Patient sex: M
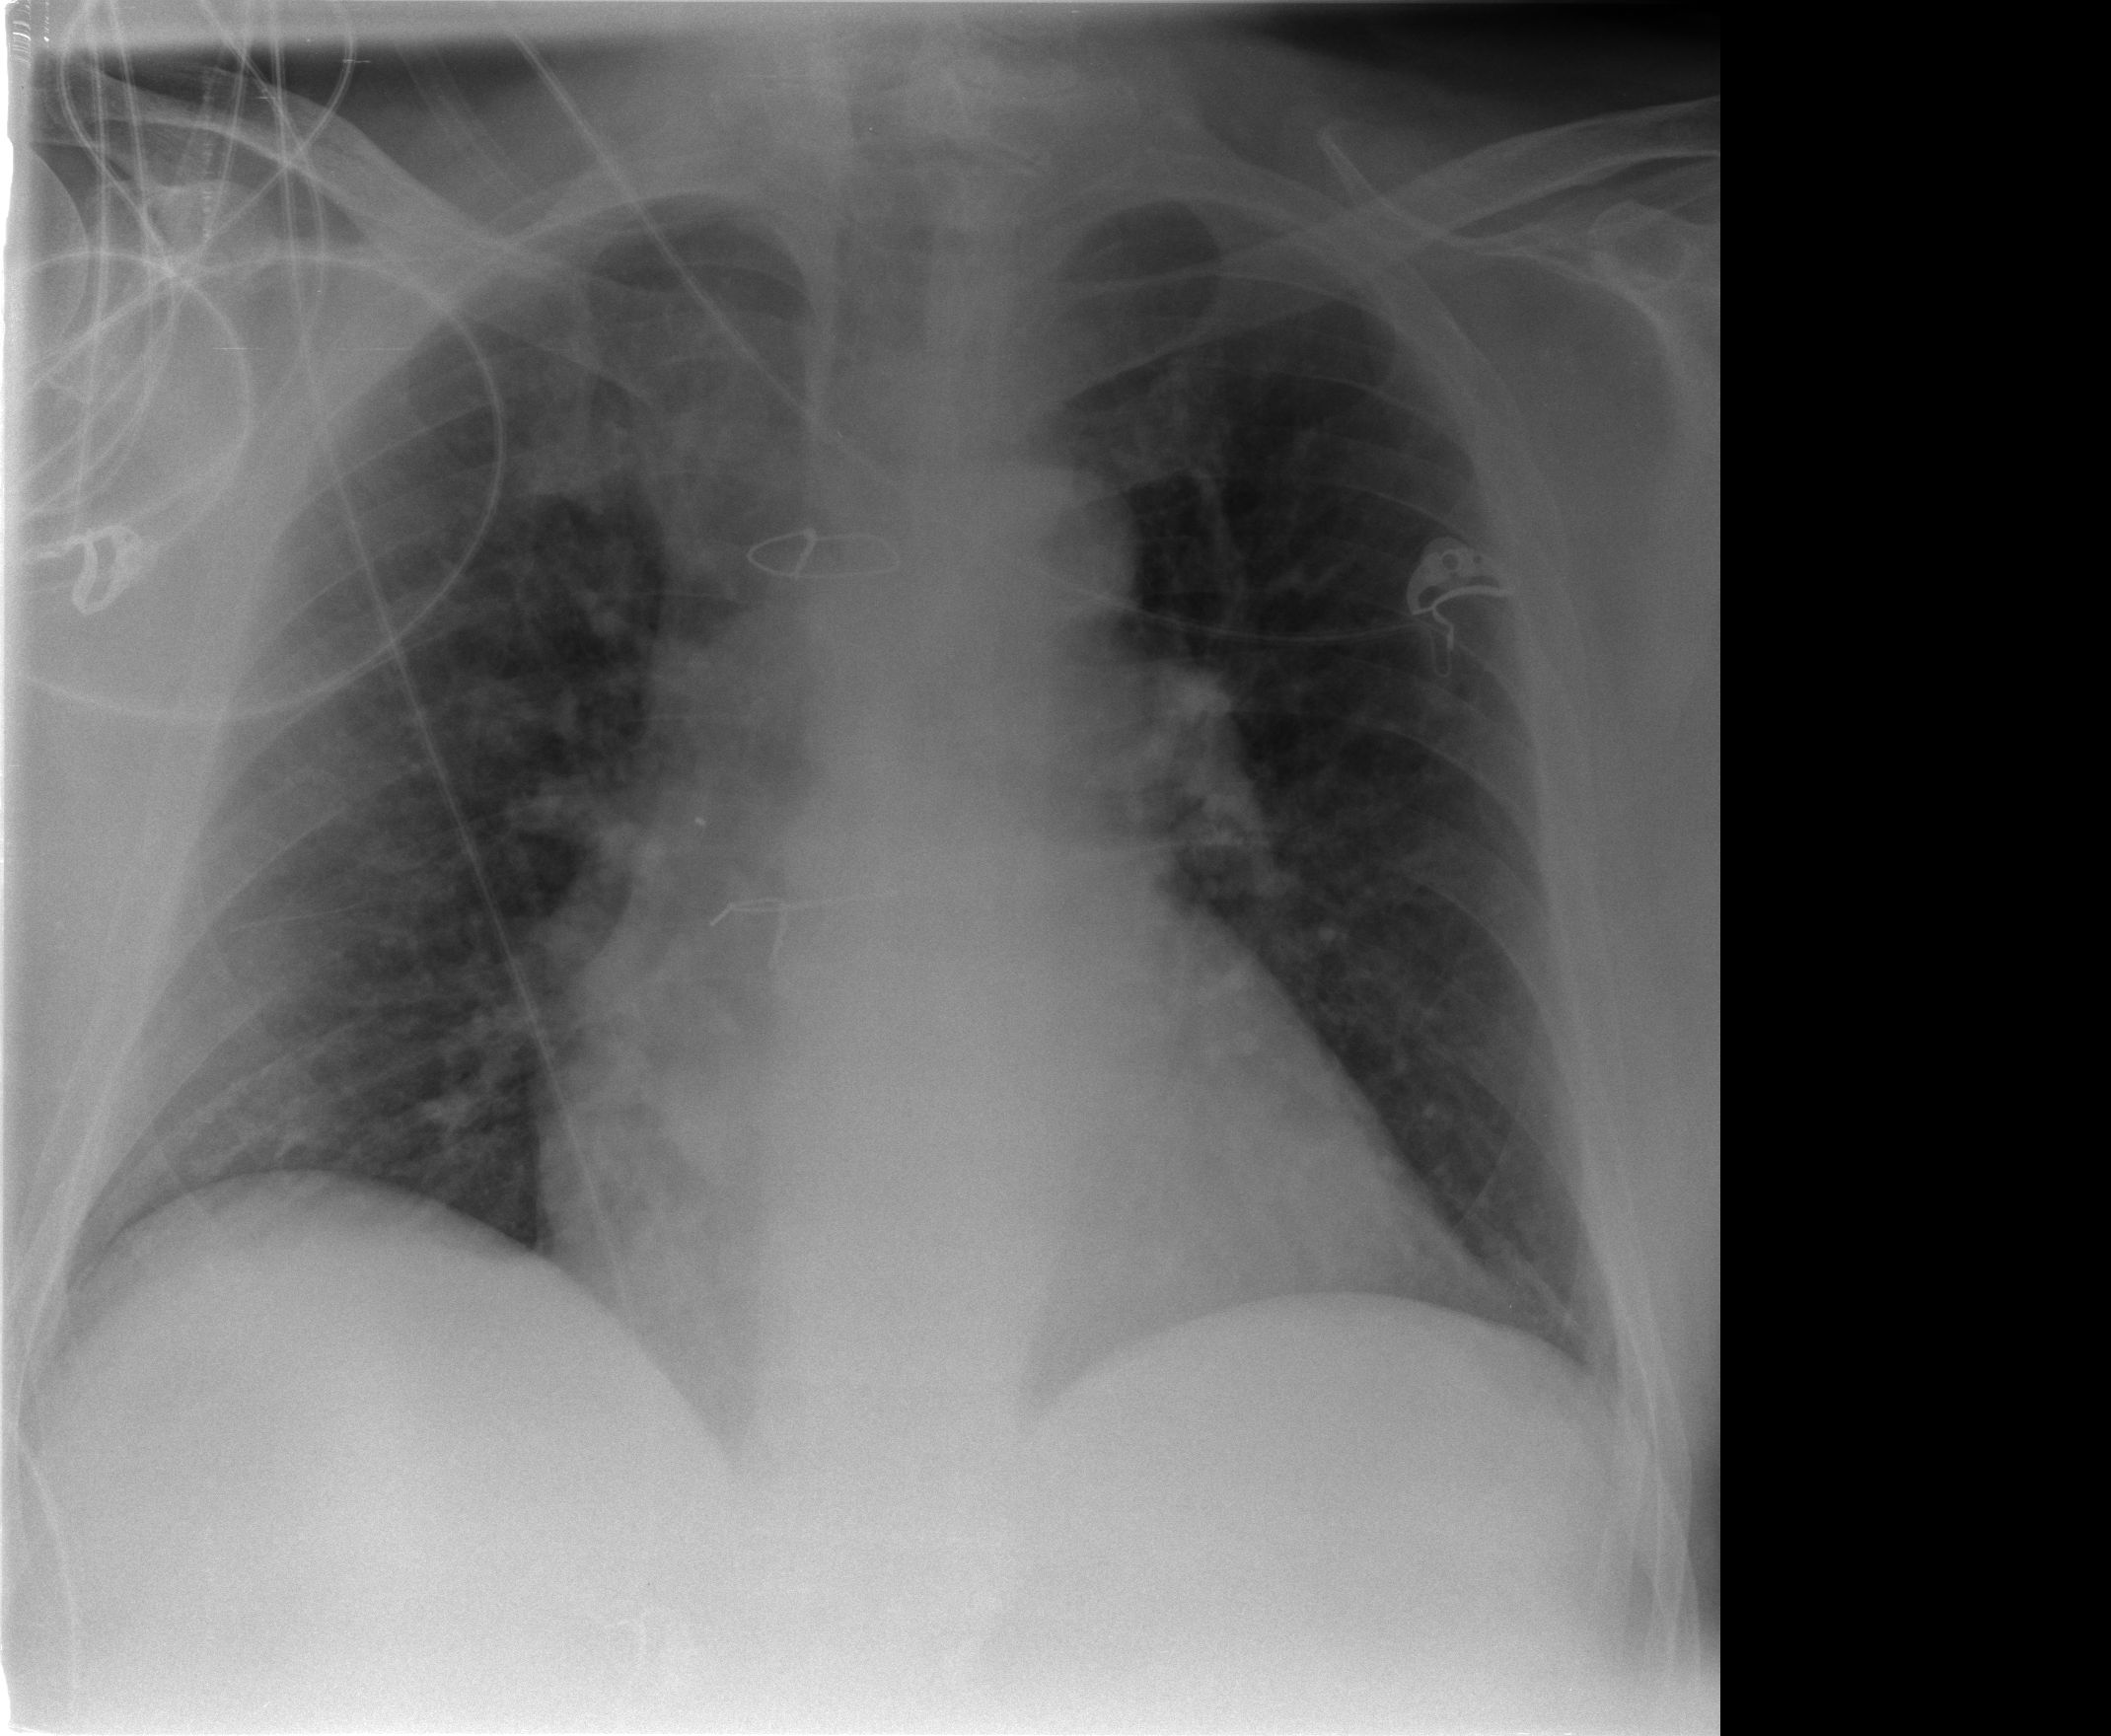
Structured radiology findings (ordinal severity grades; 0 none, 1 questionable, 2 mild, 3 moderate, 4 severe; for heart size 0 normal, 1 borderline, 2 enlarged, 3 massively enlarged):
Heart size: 2
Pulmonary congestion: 1
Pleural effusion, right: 0
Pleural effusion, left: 0
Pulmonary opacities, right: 0
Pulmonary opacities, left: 0
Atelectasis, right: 0
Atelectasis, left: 0